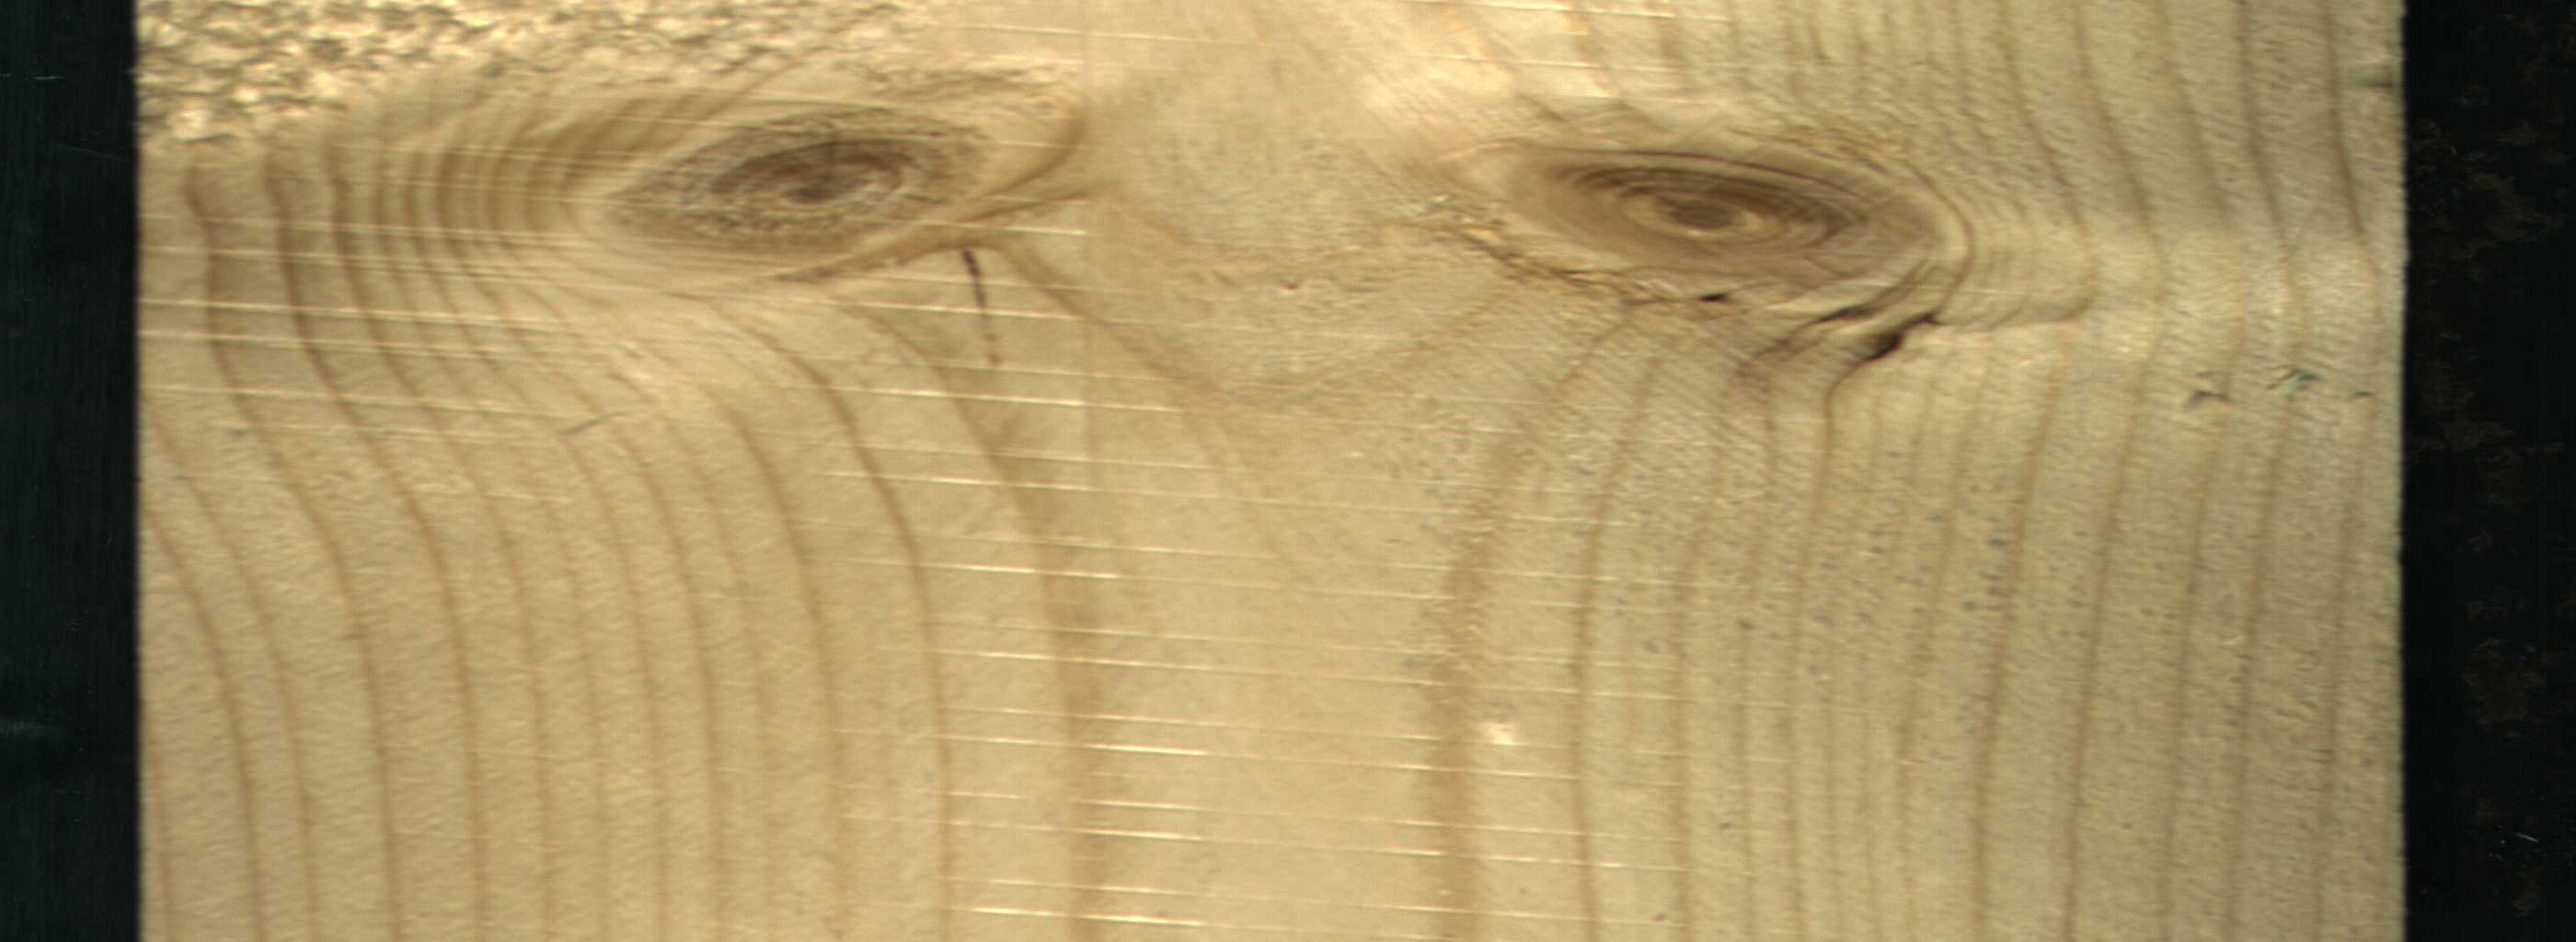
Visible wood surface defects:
Dead_Knot
Dead_Knot
Live_Knot
Live_Knot